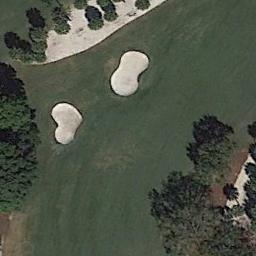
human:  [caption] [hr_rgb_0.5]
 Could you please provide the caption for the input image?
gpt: There are several bunkers and many trees on a large green lawn on the golf course .

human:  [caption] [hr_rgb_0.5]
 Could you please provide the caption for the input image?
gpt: Lots of  trees are near the golf course .

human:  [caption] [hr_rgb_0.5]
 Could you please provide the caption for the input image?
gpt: The golf course has a fairway, Some barrier trees and two sandpits .

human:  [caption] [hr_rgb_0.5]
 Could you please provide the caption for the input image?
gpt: There are several rows of trees on this lawn .

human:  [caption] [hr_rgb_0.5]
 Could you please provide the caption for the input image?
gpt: There are two bunkers and some green trees on the golf course .